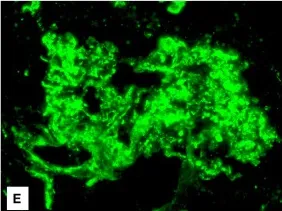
By immunofluorescence,. C5-9. Deposits were diffusely observed (FITC: original magnification: 400x).
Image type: pathology (immunostaining)